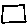
Label: square